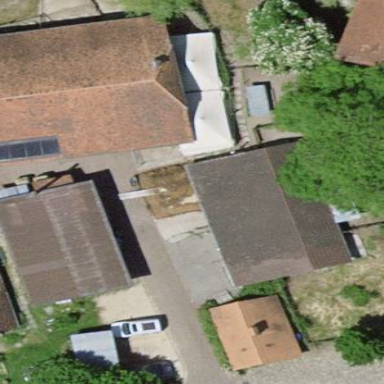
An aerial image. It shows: Farm auxiliary building.